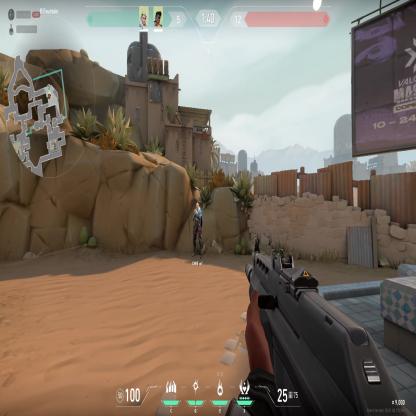
Label: teammate